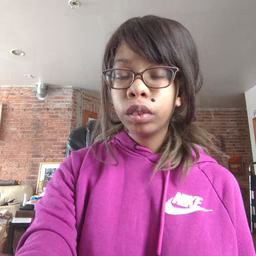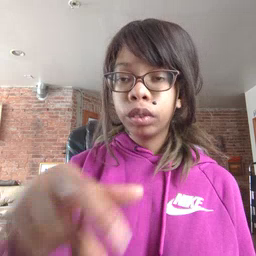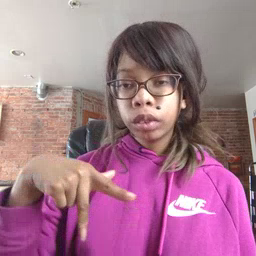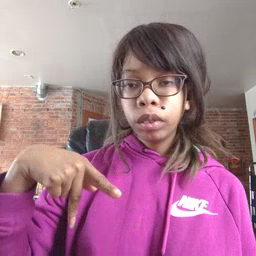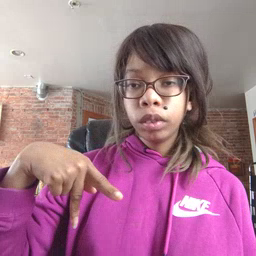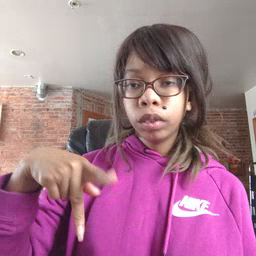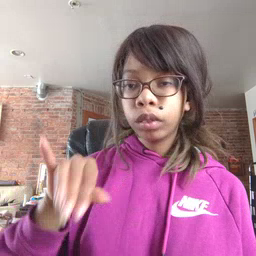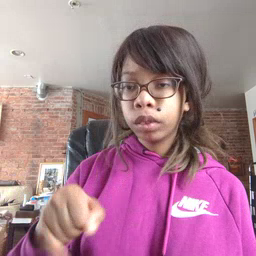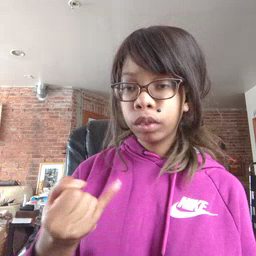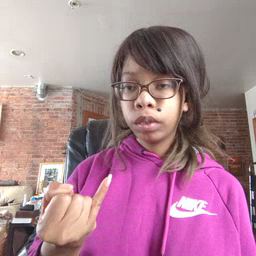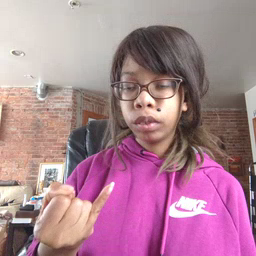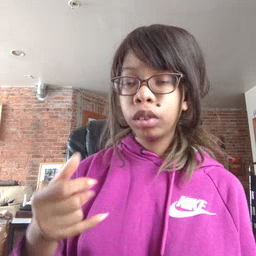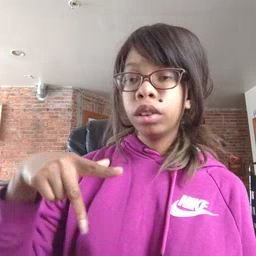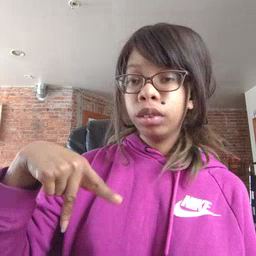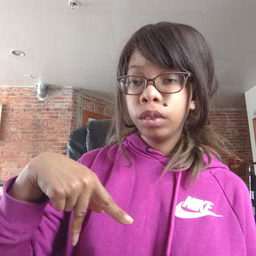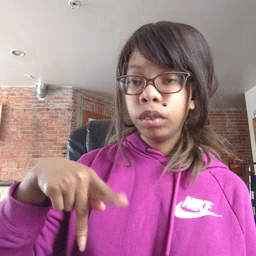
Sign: pajamas